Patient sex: F
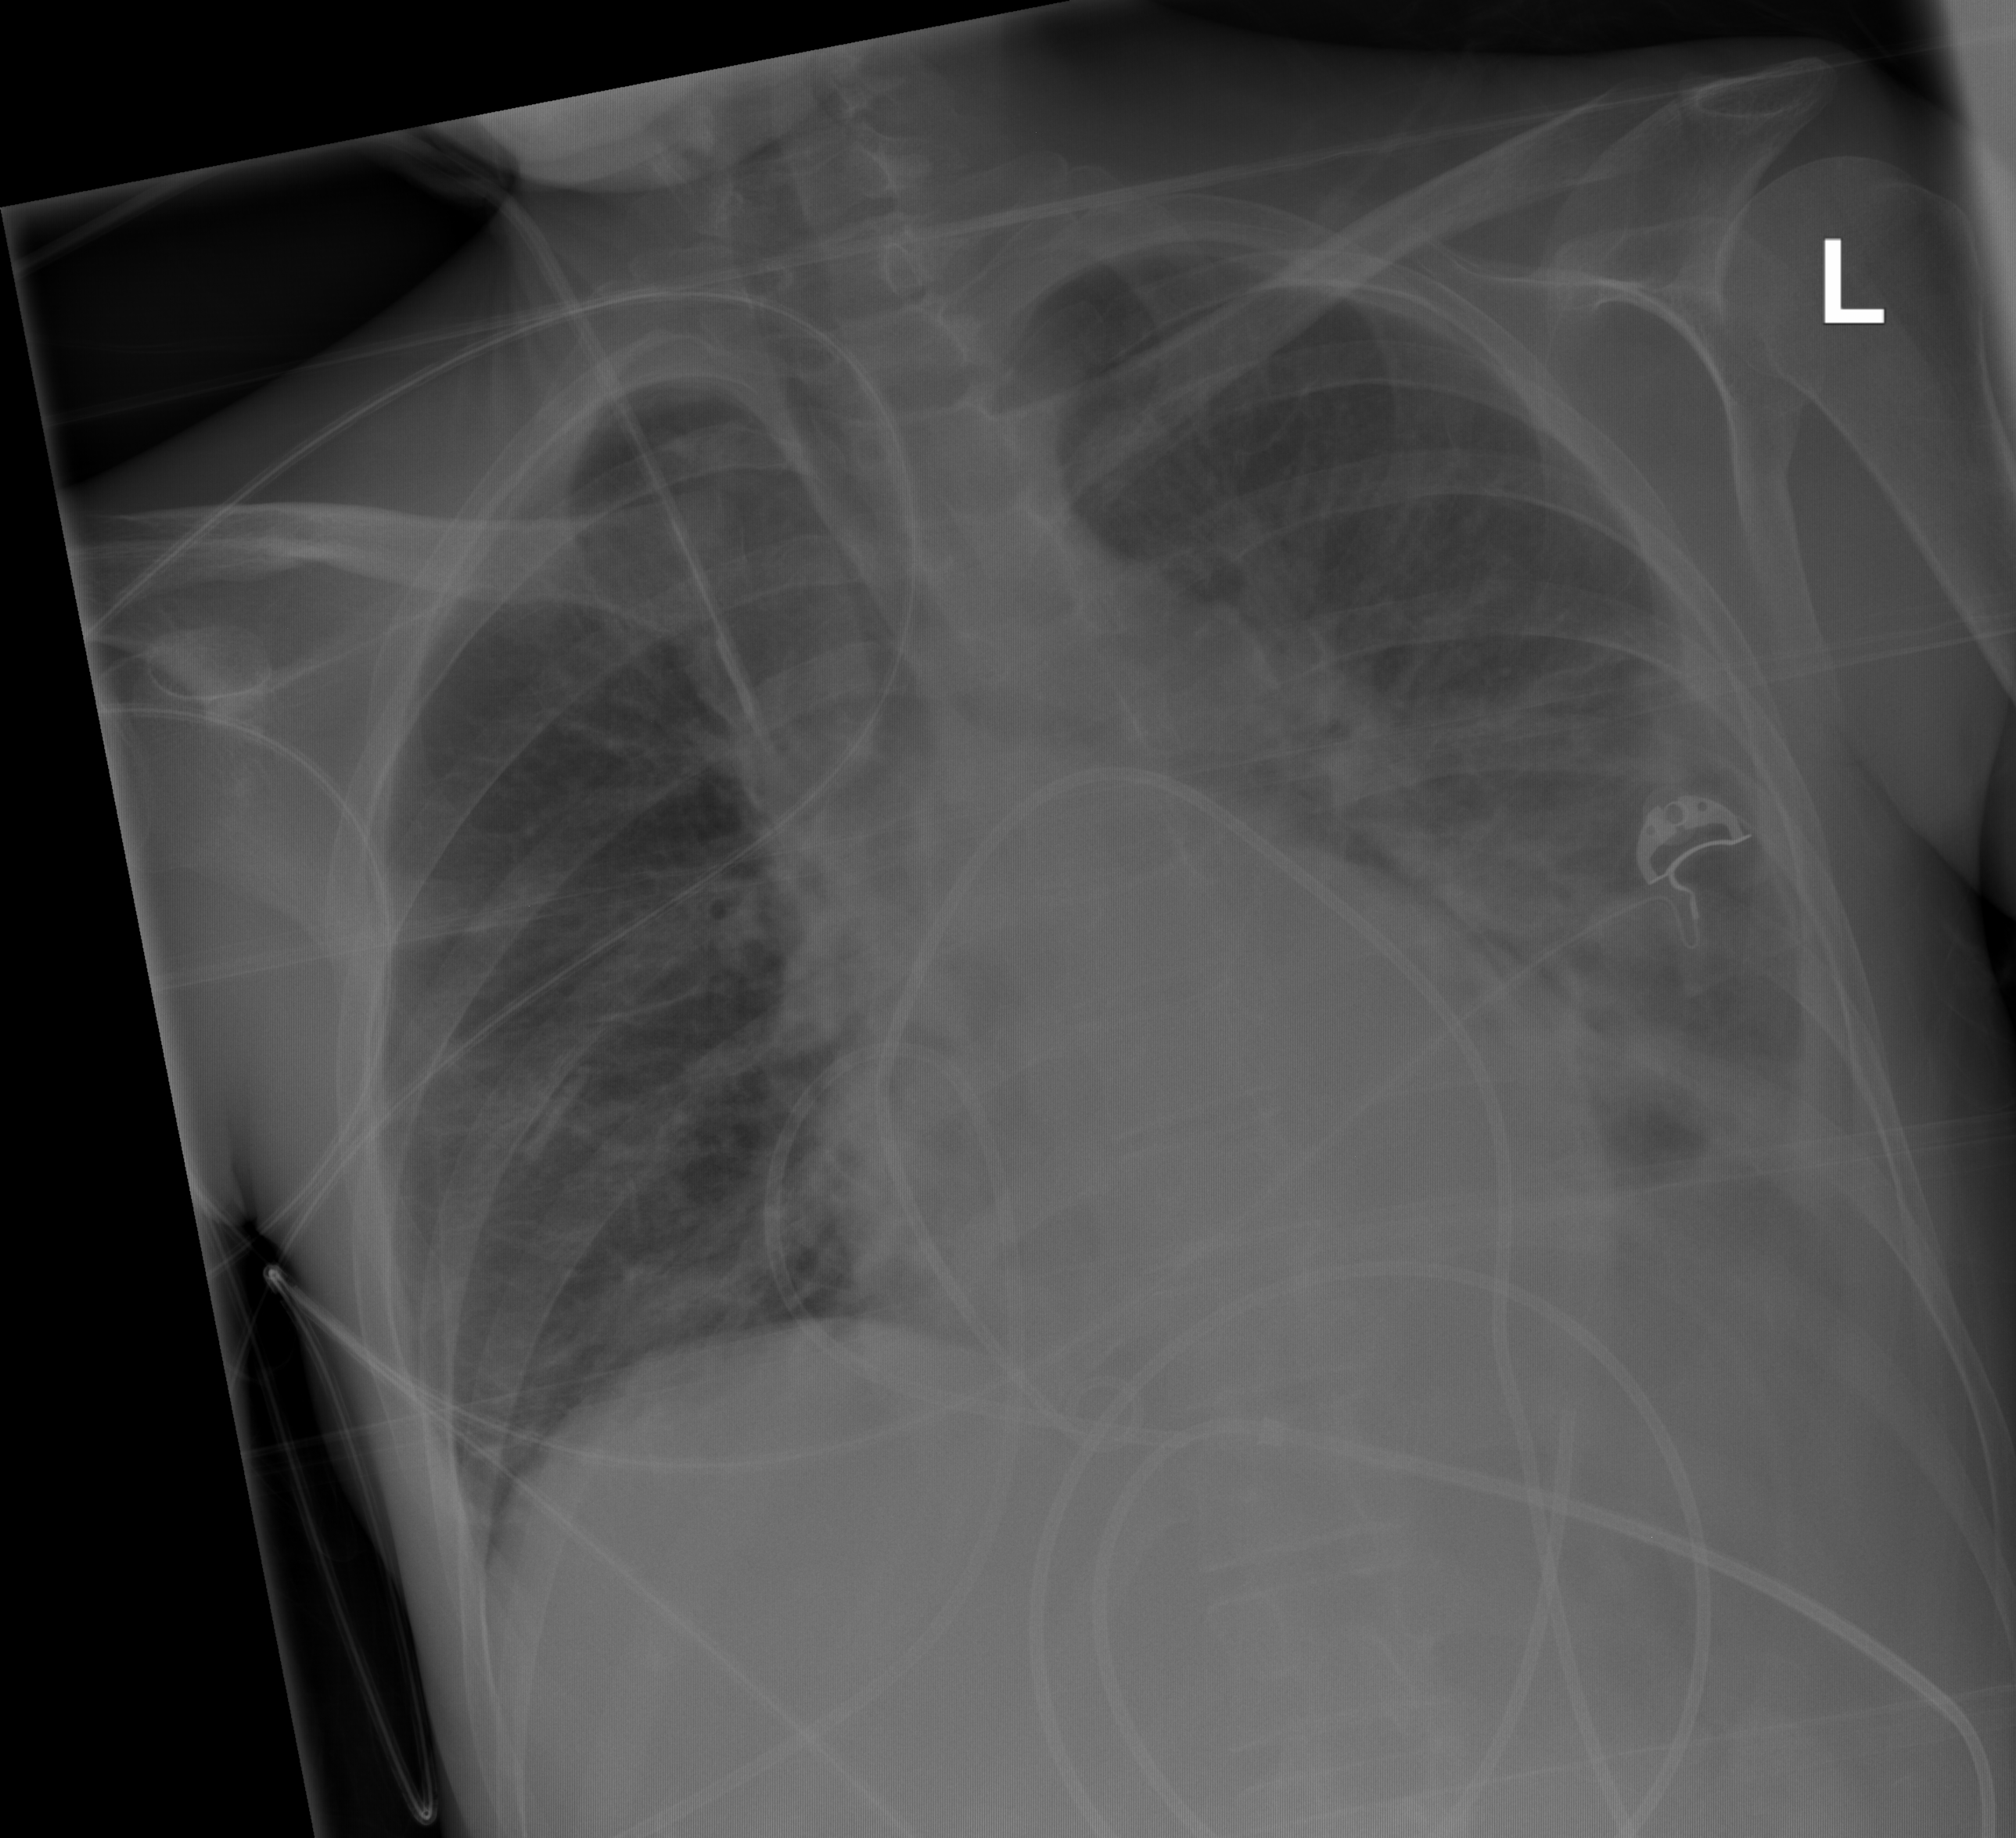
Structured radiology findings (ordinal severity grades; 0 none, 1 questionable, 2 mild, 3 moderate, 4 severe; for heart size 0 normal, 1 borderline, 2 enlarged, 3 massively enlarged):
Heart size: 0
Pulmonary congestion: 2
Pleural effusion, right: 0
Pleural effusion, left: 2
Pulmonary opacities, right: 2
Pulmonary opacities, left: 3
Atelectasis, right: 0
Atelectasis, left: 2